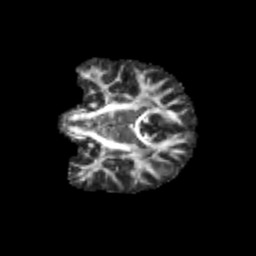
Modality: FA
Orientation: coronal
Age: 13
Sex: male
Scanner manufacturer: siemens
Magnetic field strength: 3 T
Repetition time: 3.8 s
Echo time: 0.07 s